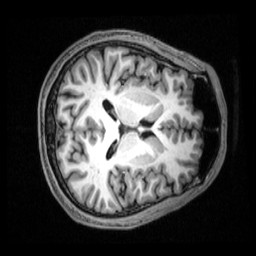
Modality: T1w
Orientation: axial
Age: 25
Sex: male
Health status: healthy
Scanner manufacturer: siemens
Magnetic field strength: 3 T
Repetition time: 2.53 s
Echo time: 0.00339 s